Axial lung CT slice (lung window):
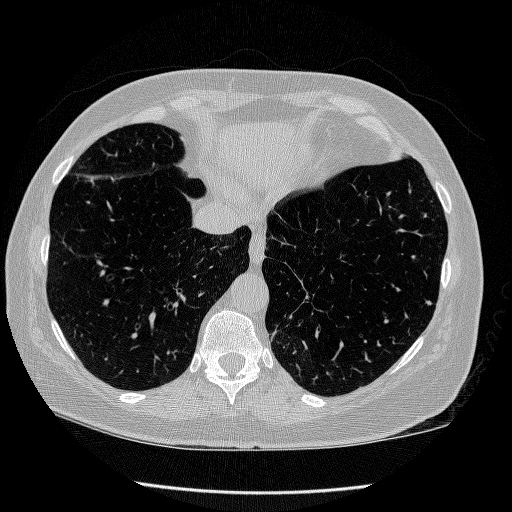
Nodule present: yes
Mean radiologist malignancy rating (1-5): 2.5